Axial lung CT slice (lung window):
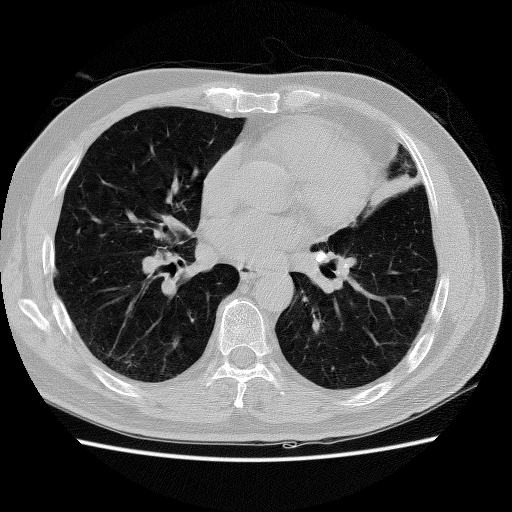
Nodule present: no